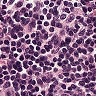
Metastatic tissue present: no